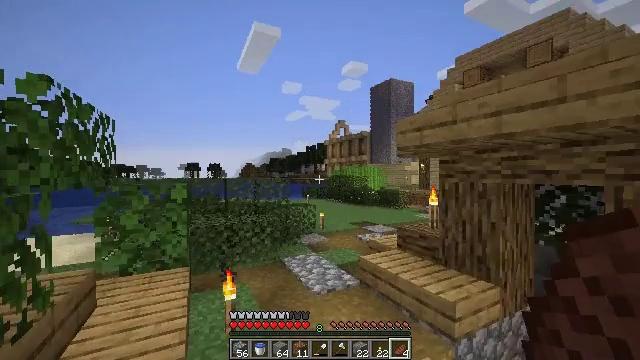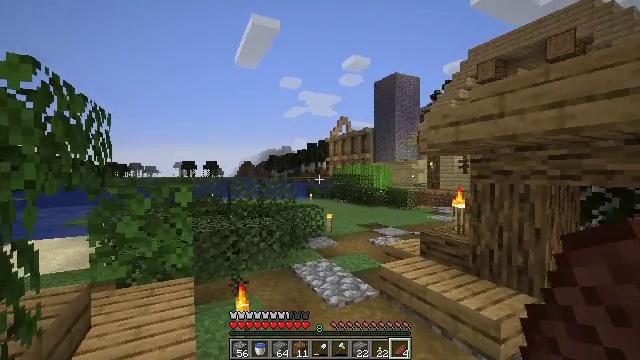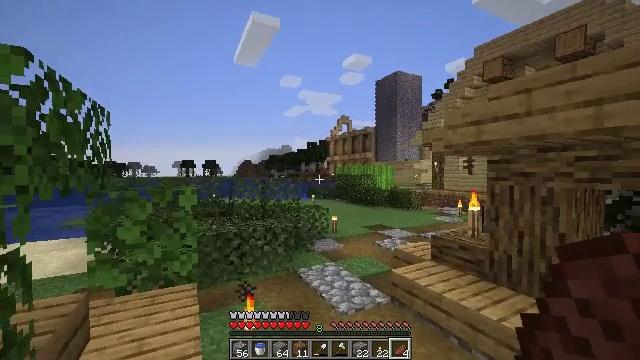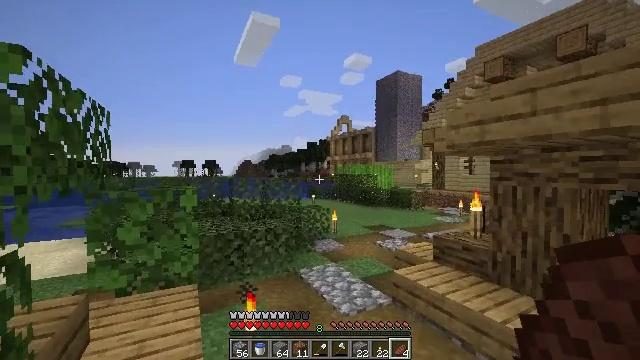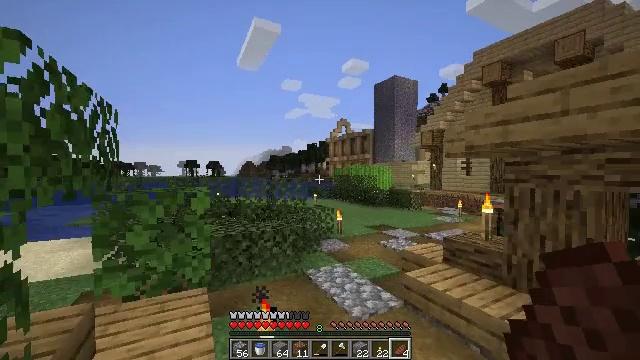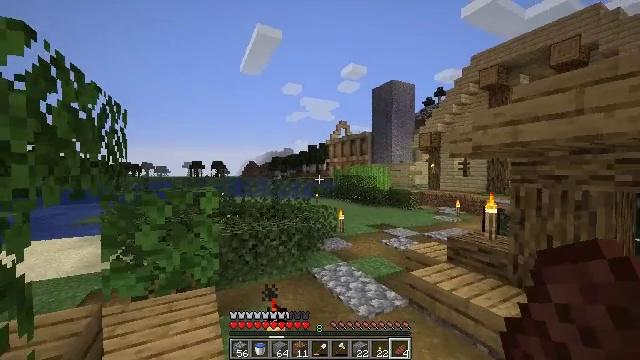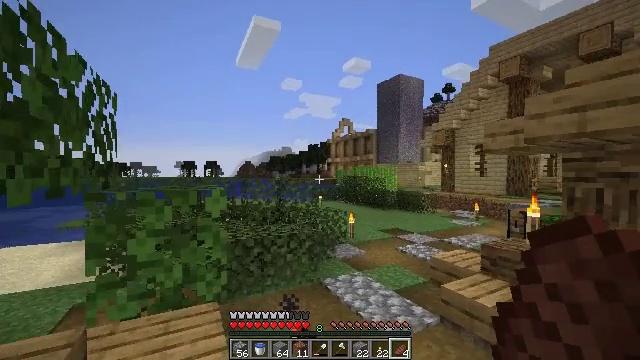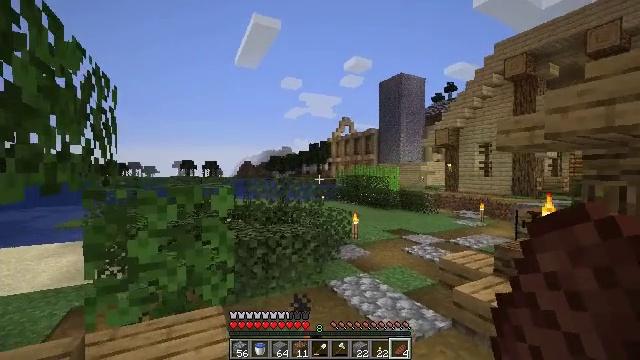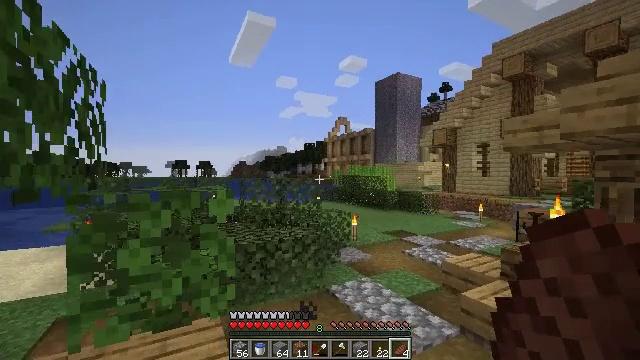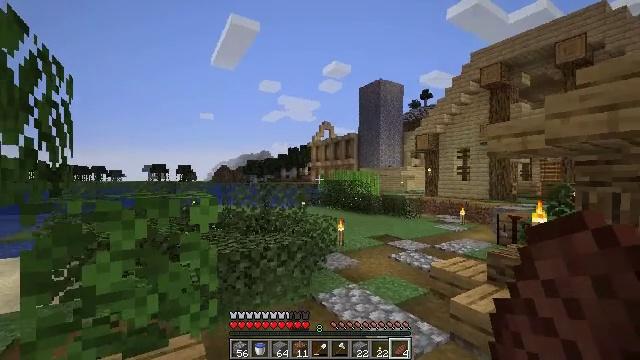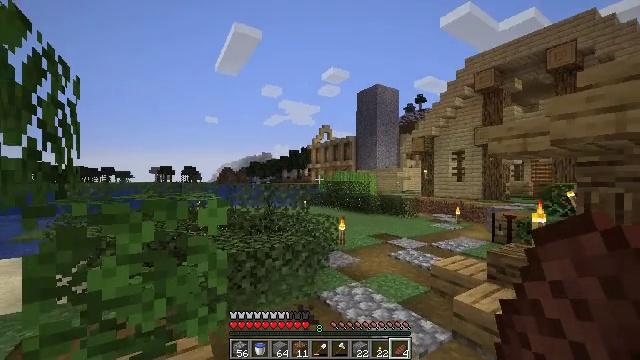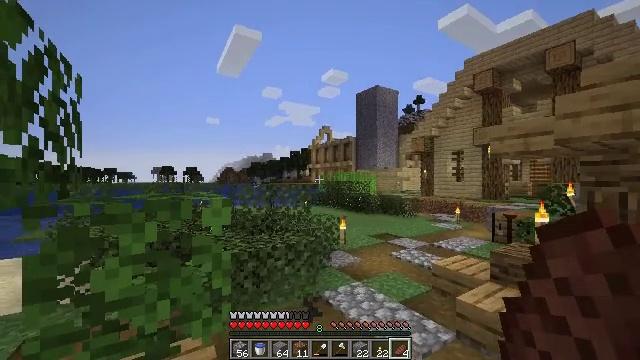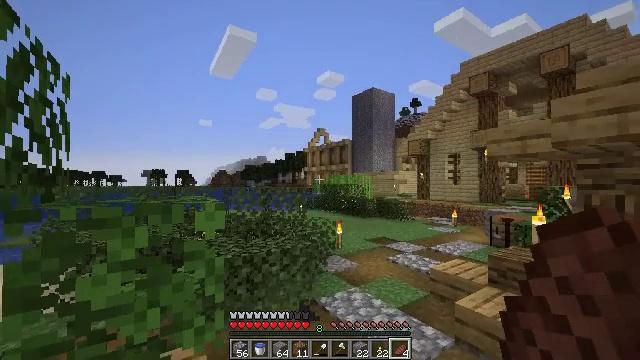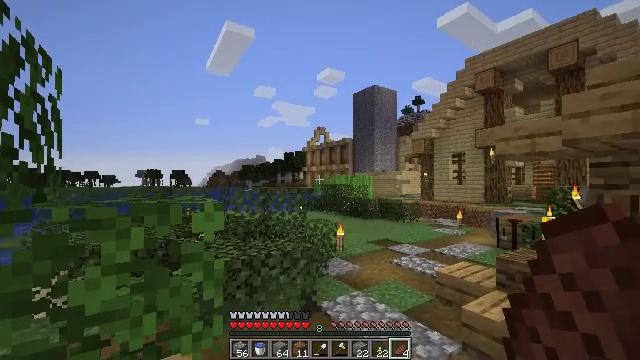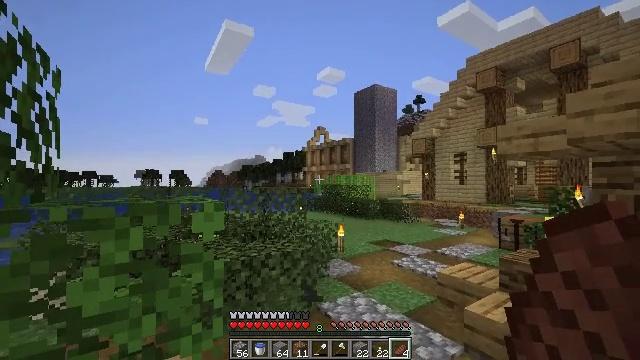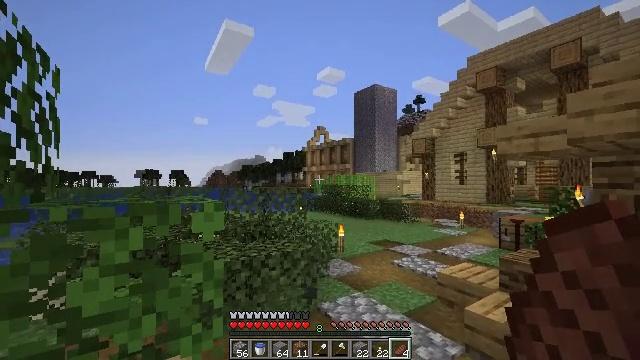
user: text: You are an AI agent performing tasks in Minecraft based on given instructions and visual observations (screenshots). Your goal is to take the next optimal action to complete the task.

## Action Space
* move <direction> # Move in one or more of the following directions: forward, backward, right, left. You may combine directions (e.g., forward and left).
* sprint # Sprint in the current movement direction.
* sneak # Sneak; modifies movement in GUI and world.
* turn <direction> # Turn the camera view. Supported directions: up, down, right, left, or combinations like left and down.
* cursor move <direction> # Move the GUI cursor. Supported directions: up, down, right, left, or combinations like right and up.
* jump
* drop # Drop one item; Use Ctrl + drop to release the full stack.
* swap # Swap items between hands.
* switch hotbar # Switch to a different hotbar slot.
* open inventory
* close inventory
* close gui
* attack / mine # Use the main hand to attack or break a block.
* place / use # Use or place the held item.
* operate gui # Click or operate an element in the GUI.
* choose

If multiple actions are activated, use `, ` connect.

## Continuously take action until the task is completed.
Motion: motion action
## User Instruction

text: Craft stone bricks.
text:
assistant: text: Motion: move forward and move left
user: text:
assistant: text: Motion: move forward and move left
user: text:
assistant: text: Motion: move forward and move left
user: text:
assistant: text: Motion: move forward and move left
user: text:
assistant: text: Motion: move forward and move left
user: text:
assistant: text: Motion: move forward and move left
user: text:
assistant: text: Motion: move forward and move left
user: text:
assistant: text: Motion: move forward, turn right
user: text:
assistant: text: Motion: turn right and up
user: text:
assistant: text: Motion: no_op
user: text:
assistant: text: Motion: no_op
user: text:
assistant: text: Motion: turn right
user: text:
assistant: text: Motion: no_op
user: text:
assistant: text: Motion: no_op
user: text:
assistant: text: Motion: no_op
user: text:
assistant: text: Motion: no_op
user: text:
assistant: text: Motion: no_op
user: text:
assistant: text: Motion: no_op
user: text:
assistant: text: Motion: no_op
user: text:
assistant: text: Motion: no_op
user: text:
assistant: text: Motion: no_op
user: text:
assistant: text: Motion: no_op
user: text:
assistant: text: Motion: no_op
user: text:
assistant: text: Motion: no_op
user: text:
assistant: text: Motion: no_op
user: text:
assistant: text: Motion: no_op
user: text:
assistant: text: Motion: no_op
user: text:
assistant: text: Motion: no_op
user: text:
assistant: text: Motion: no_op
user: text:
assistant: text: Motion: no_op